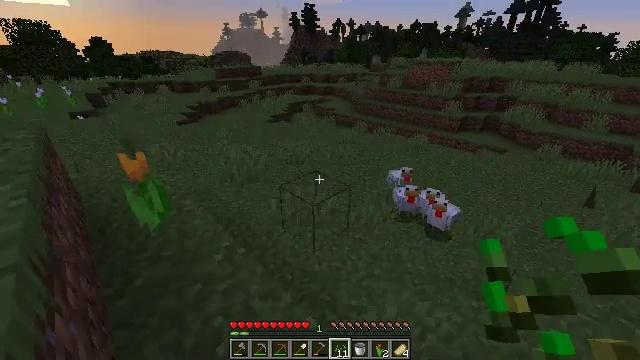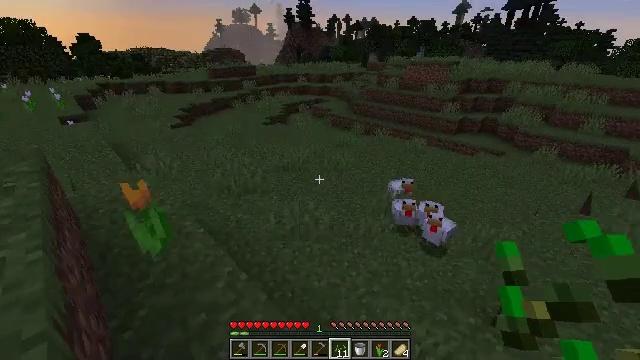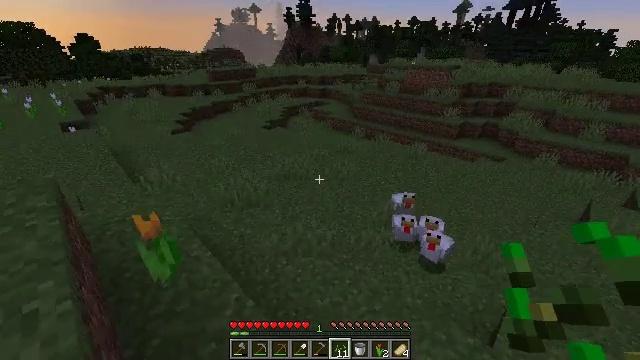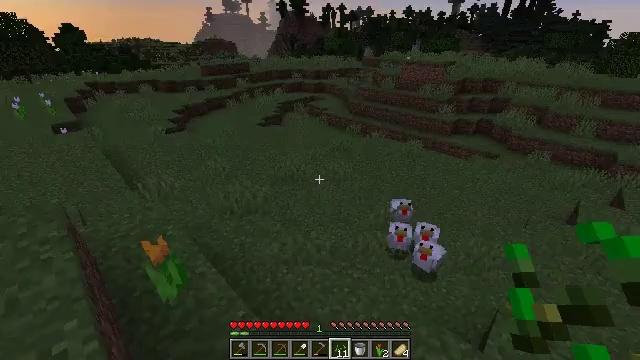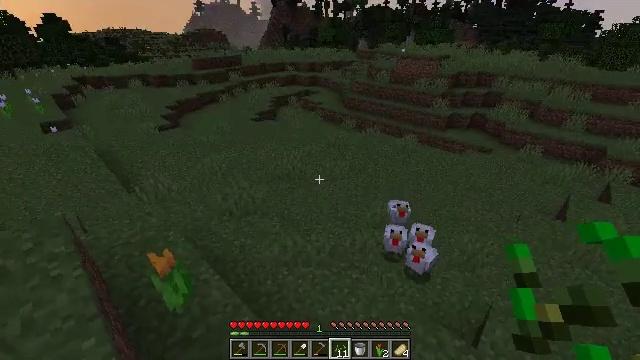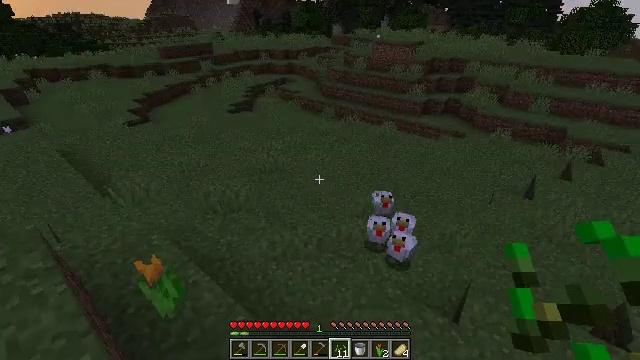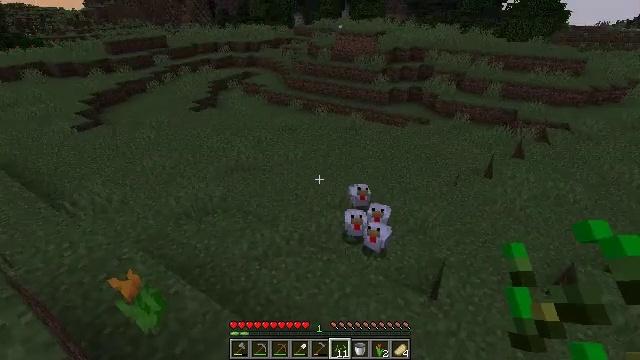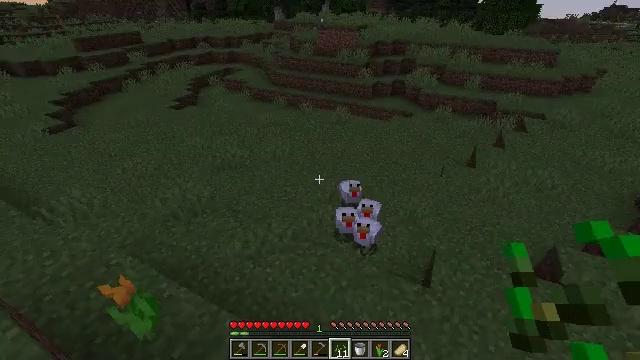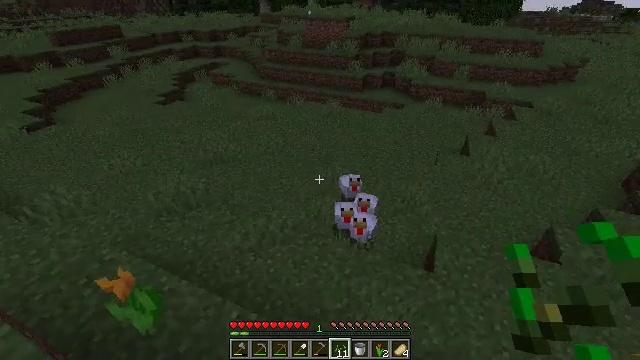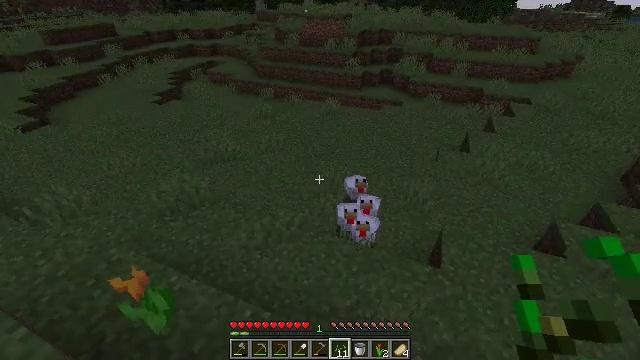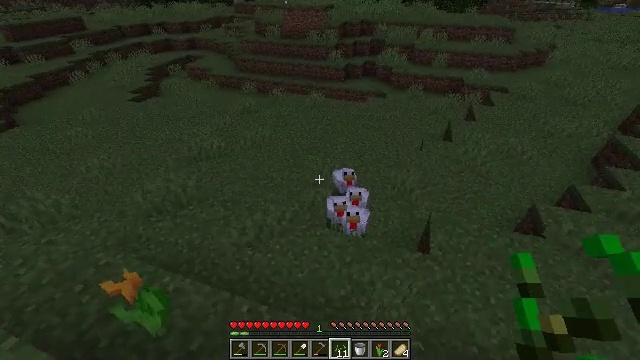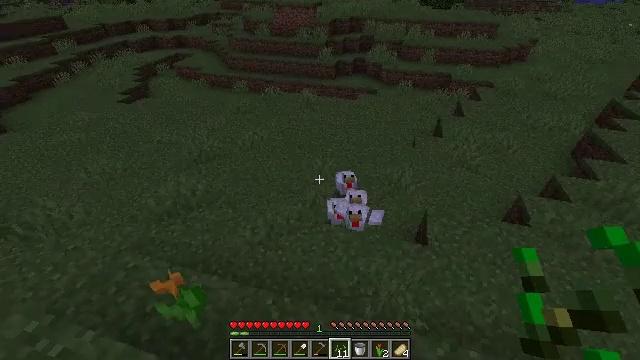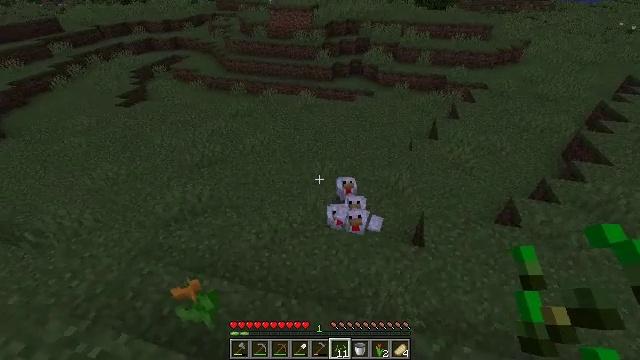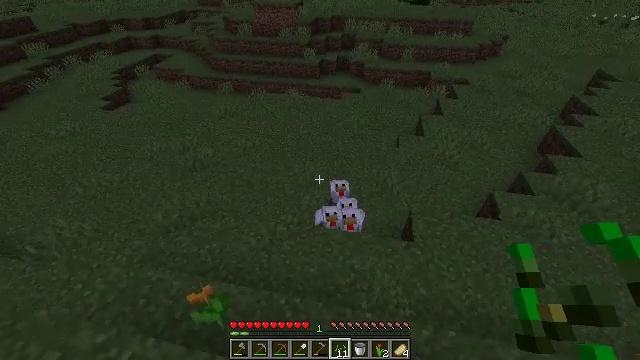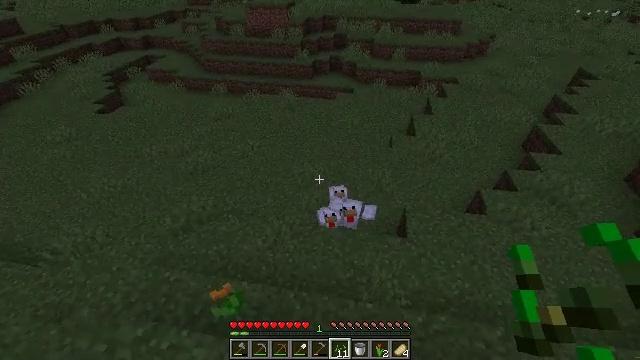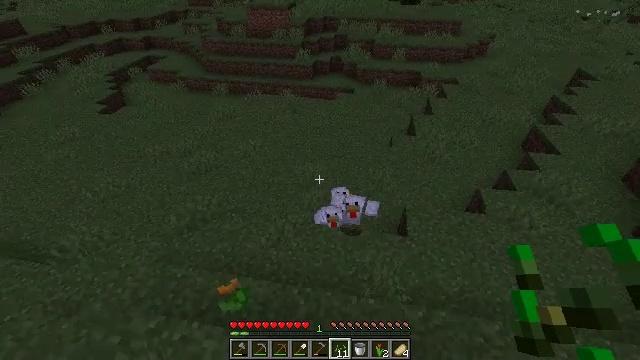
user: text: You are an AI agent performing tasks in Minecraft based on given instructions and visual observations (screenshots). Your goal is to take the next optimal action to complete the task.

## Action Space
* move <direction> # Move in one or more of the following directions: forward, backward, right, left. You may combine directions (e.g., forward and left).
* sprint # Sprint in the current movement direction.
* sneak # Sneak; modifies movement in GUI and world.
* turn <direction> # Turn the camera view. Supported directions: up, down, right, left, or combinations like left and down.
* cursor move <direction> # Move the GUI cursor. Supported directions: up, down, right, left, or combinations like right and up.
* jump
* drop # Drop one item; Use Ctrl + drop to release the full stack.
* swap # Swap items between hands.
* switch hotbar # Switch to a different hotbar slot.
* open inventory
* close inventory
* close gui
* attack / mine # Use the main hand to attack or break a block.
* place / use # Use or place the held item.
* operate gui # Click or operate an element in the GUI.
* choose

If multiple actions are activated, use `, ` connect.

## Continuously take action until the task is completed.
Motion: motion action
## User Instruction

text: Collect oak stairs from a structure.
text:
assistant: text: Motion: move left, jump
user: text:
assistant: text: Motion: move left, jump
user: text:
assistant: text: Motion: move left, turn right and down, jump
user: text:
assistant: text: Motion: move left, turn right and down, jump
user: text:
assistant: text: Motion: move left, turn right and down, jump
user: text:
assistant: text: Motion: move left, turn right and down, jump
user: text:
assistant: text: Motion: move left, turn right, jump
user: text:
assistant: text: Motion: move left, turn right, jump
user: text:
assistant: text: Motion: move back and move left, jump
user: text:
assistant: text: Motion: move back and move left, turn right and down, jump
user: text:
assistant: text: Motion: move back and move left, turn right and down, jump
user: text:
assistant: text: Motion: move back and move left, jump
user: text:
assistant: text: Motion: move back, turn right and down, jump
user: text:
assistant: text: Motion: move back, turn right, jump
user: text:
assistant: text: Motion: move back, jump
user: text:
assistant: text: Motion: move back, jump
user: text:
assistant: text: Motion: move back, jump
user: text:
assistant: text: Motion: jump
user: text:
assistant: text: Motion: jump
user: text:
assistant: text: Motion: jump
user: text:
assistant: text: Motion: jump
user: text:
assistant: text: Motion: no_op
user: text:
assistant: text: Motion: no_op
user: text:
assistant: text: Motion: no_op
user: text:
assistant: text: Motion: turn right
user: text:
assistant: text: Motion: no_op
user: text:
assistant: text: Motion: turn right and up
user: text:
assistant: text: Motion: no_op
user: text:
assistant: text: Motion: no_op
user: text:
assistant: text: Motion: move forward